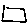
Label: square